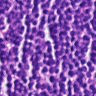
Metastatic tissue present: no